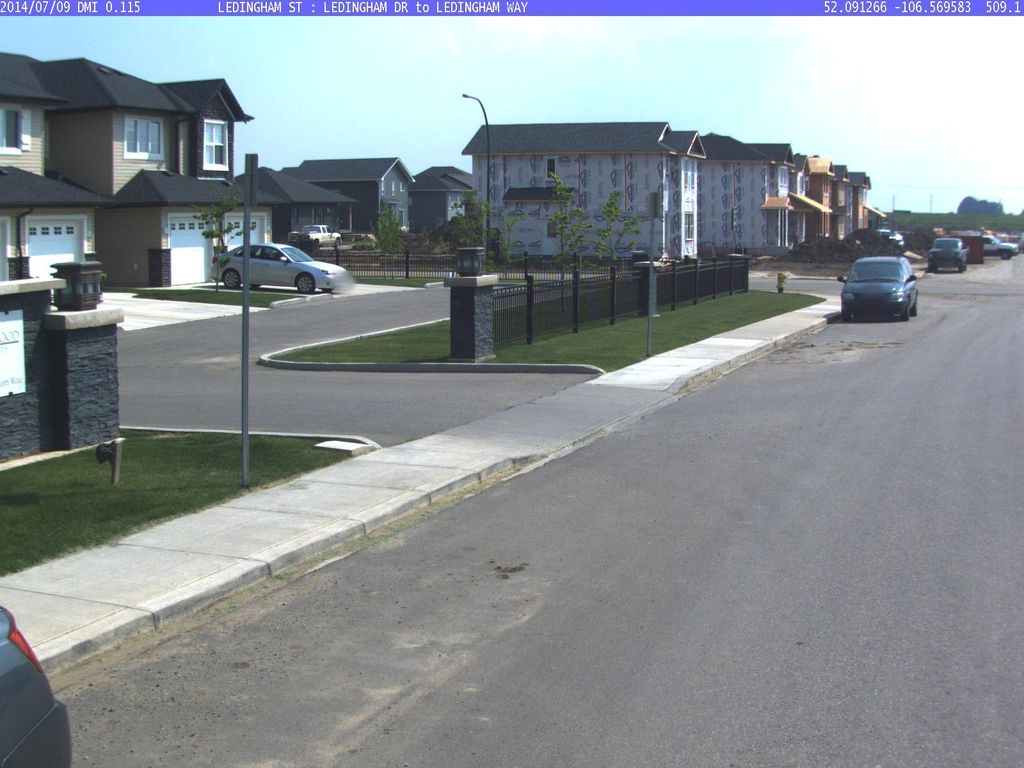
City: saskatoon